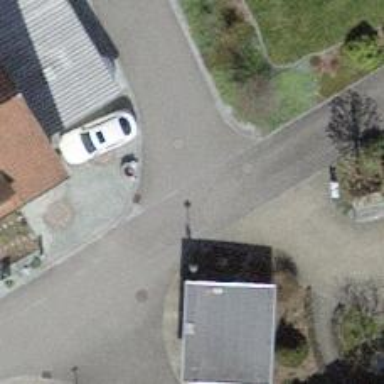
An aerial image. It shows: Residential road with asphalt surface.